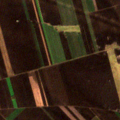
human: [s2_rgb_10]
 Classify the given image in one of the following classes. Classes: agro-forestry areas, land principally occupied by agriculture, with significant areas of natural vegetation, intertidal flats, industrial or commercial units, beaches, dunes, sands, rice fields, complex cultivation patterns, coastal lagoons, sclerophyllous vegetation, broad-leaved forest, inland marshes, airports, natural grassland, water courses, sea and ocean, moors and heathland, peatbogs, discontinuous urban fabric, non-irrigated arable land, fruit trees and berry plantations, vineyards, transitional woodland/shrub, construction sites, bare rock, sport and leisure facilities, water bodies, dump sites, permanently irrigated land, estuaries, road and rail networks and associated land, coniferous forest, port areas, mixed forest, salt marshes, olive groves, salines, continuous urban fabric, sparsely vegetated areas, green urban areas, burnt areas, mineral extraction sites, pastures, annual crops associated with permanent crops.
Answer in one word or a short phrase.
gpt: non-irrigated arable land, pastures